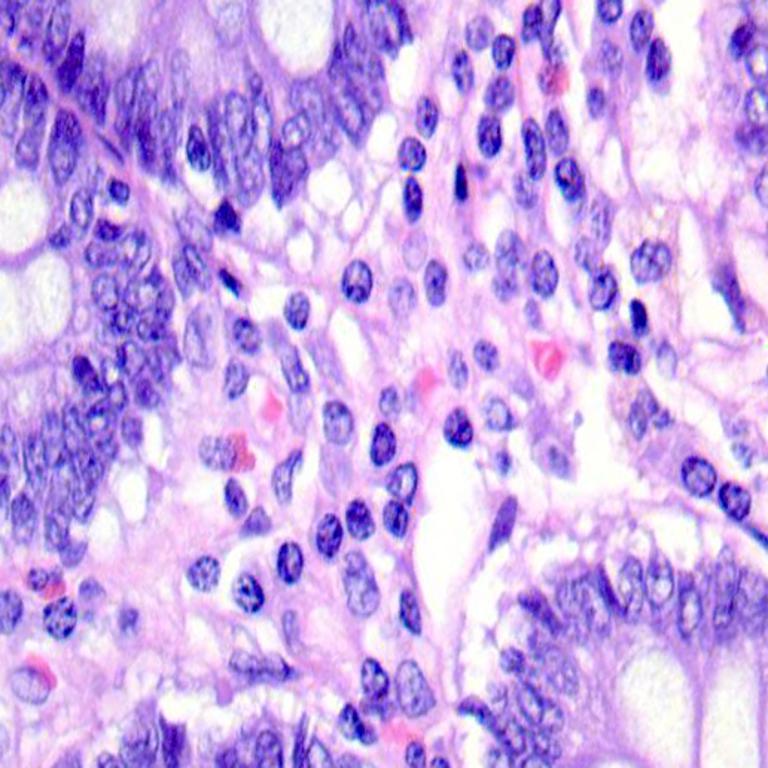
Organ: colon
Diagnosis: benign